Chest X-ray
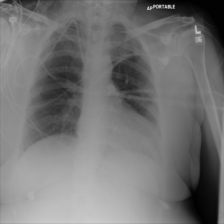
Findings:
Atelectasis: negative
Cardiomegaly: negative
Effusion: negative
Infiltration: negative
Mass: negative
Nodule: negative
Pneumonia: negative
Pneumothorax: negative
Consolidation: negative
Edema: negative
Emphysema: negative
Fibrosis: negative
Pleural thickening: negative
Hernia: negative